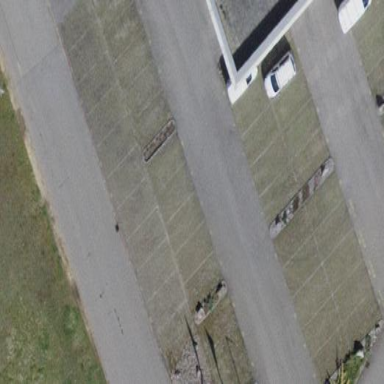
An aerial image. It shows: Parking area with surface.